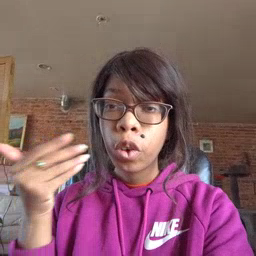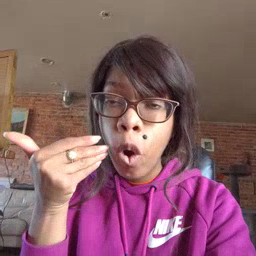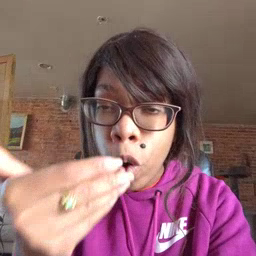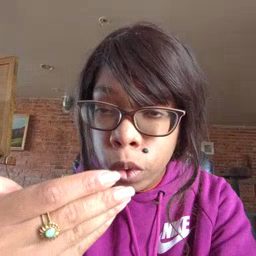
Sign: close